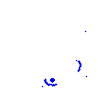
Particle: electron